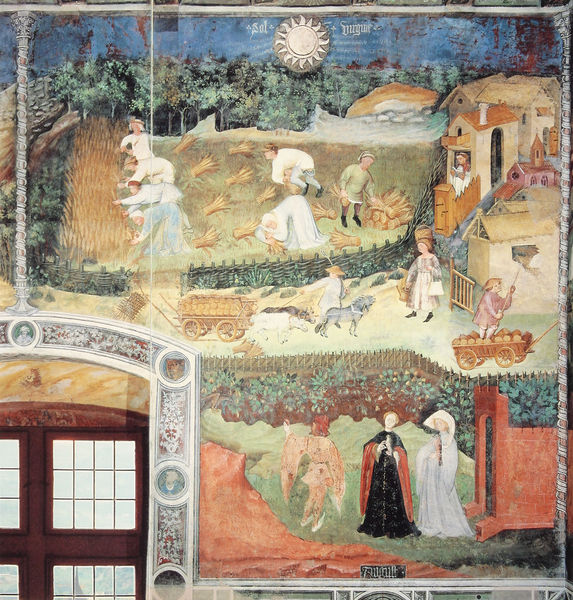
Titel: Il ciclo dei Mesi (Monatskreis)
Künstler: Meister Wenzeslaus
Standort: Trient, Torre Aquila (EU - I)
Schlagwörter: baum, blau, mann, bäume, frauen, gelb, grün, menschen, ocker, fenster, frau, hut, männer, schwarz, säule, tür, weiss, haus, hund, rot, tier, tiere, wiese, zaun, muster, wand, arm, rahmen, feld, felder, häuser, kirche, sonne, adel, paar, personen, bauern, karren, garten, ernte, garben, getreide, heu, korn, weizen, dorf, mauer, hütten, figuren, wagen, wandgemälde, besch, bauer, buch, portal, mittelalter, priester, malerie, fresko, fenste, wegen, hiummel, sonne i